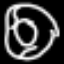
Label: donut